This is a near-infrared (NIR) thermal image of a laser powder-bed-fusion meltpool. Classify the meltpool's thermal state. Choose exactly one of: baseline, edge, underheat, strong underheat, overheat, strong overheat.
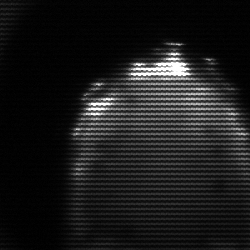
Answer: edge